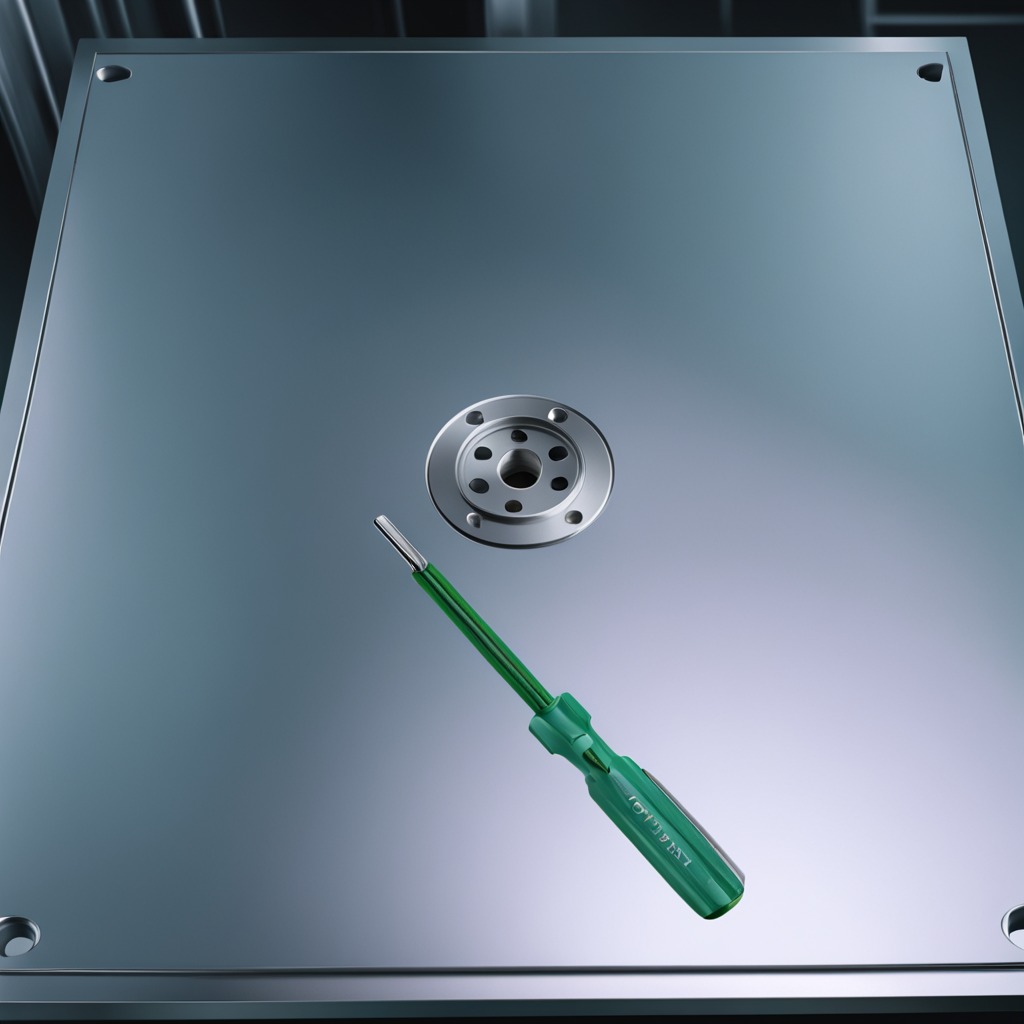
A screwdriver is lying on the metal table.